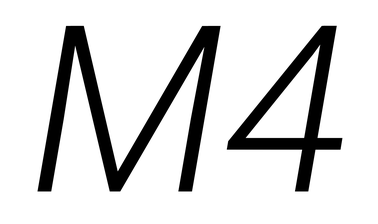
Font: Roboto-Italic_Light_Italic